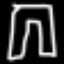
Label: pants